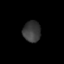
Tissue: lung
Cell type: Epithelial cells
Senescence score: 0.1492
Nuclear area (px): 365
Mean DAPI intensity: 57.499